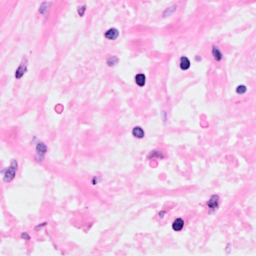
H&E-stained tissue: Breast